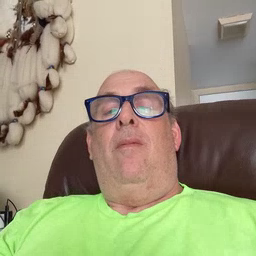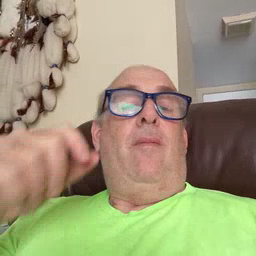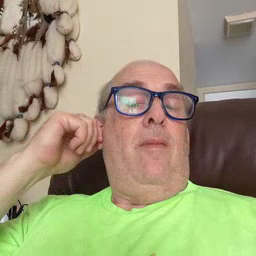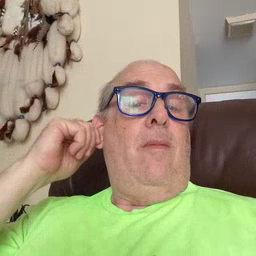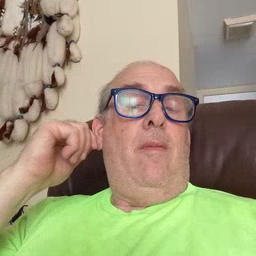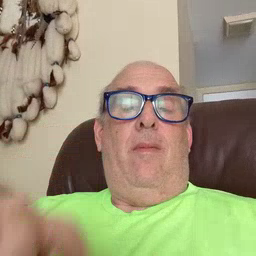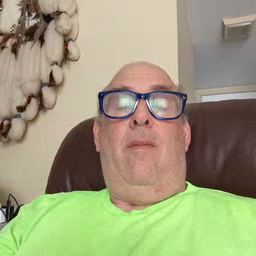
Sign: ear